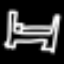
Label: bed